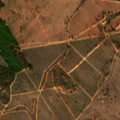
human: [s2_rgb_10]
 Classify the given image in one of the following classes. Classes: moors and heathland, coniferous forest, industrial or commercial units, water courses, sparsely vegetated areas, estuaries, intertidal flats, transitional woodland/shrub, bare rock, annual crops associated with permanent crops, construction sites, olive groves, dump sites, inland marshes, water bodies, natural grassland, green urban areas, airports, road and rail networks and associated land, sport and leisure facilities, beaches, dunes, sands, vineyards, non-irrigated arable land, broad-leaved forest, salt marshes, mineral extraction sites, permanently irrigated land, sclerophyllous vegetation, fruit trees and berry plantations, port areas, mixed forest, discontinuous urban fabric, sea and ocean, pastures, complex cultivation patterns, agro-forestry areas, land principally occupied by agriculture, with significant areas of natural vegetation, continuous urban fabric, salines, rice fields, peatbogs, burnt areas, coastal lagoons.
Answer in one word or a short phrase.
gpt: non-irrigated arable land, agro-forestry areas, broad-leaved forest, coniferous forest, transitional woodland/shrub